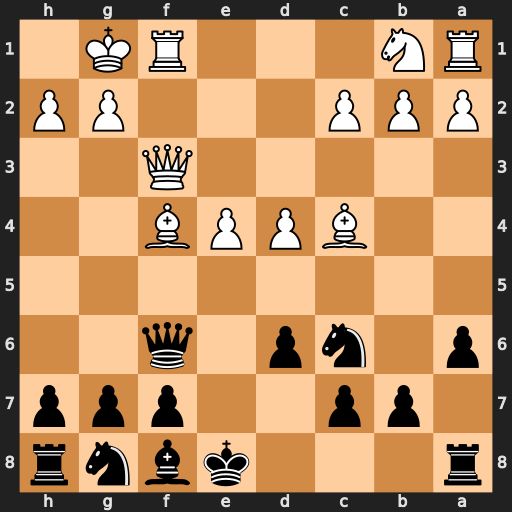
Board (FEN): r3kbnr/1pp2ppp/p1np1q2/8/2BPPB2/5Q2/PPP3PP/RN3RK1
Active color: b
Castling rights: kq
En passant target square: -
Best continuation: Qxd4+ Kh1 Qxc4